Как показано на рисунке, рельсотрон состоит из двух прямых параллельно закрепленных длинных жестких металлических рельсов, мощного источника питания, якоря и снаряда. Ток вытекает из источника, проходит через рельс, якорь и другой рельс, образуя замкнутый контур для создания в пространстве магнитного поля. Якорь ускоряется под действием силы Ампера и толкает снаряд вперед. Масса якоря равна $m_s$, масса снаряда $m_a$, сопротивление на единицу длины рельса равно $R_r'$, индуктивность на единицу длины рельса равна $L_r'$, сопротивление якоря равно $R_s$, его индуктивность $L_s$, сопротивление проводов равно $R_0$, их индуктивность $L_0$. Сопротивление воздуха и трение между рельсами и якорем можно не учитывать.
Изобразите эквивалентную схему рельсотрона и составьте уравнение для этой схемы уравнение.
Найдите, как связаны между собой ускорение снаряда и ток в контуре.
Пусть ток в контуре постоянен и равен $I$, суммарная масса якоря и снаряда $m_s + m_a = 0.50~\text{кг}$, длина рельсов равна $x_{sm} = 500~\text{м}$, индуктивности на единицу длины рельса $L_r' = 1.0~\text{мкГн}/\text{м}$. Если вначале снаряд неподвижен, а скорость его вылета $v_{sm} = 3,0 \times 10^3~\text{м}/\text{с}$, найдите ток $I$ в контуре и полное время разгона снаряда $\tau$.
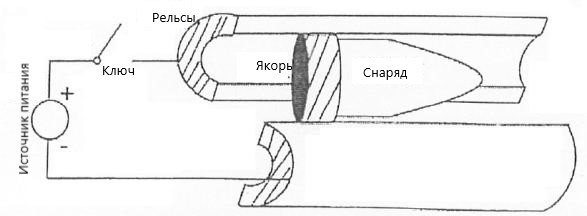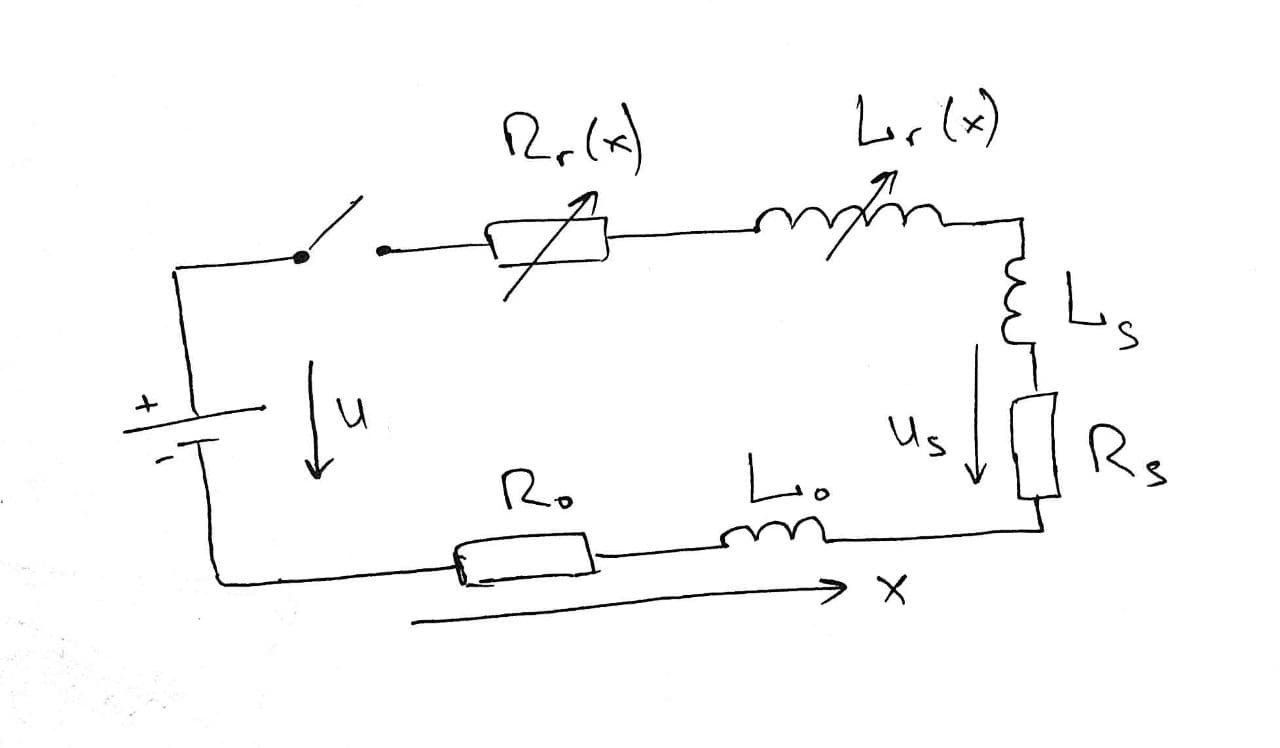
Изобразите эквивалентную схему рельсотрона и составьте уравнение для этой схемы уравнение.
Ответ: $U = L(x) \frac{dI}{dt} + I L_r' v_S + I R(x)$, где $R(x) = R_0 + R_r' x + R_s$, $L(s) = L_0 + L_r' + L_s$

Найдите, как связаны между собой ускорение снаряда и ток в контуре.
Ответ: $a_s = \frac{L_r' I^2}{2(m_s + m_a)}$

Пусть ток  в контуре постоянен и равен $I$, суммарная масса якоря и снаряда $m_s + m_a = 0.50~\text{кг}$, длина рельсов равна $x_{sm} = 500~\text{м}$, индуктивности на единицу длины рельса $L_r' = 1.0~\text{мкГн}/\text{м}$. Если вначале снаряд неподвижен, а скорость его вылета $v_{sm} = 3,0 \times 10^3~\text{м}/\text{с}$, найдите ток $I$ в контуре и полное время разгона снаряда $\tau$.
Ответ: $I = 3.0 \cdot 10^6~\text{А}$, $\tau = 3.3 \cdot 10^{-4}~\text{с}$
Темы:
T, Электромагнетизм, Электромагнитная индукция, Китайские, Рельсотрон